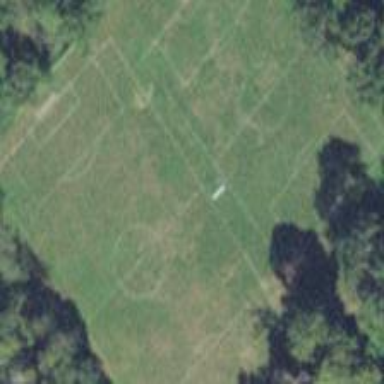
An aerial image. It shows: Soccer pitch for leisure land activities.